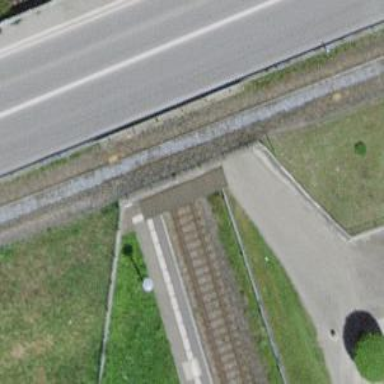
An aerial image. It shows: Narrow-gauge railway with 1 track. The tracks are electrified with contact line.